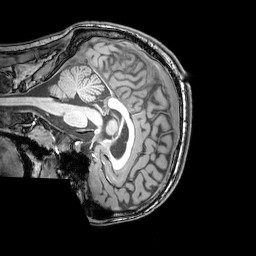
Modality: T1w
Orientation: sagittal
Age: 23
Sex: male
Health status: healthy
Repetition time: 0.081 s
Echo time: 0.037 s